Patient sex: M
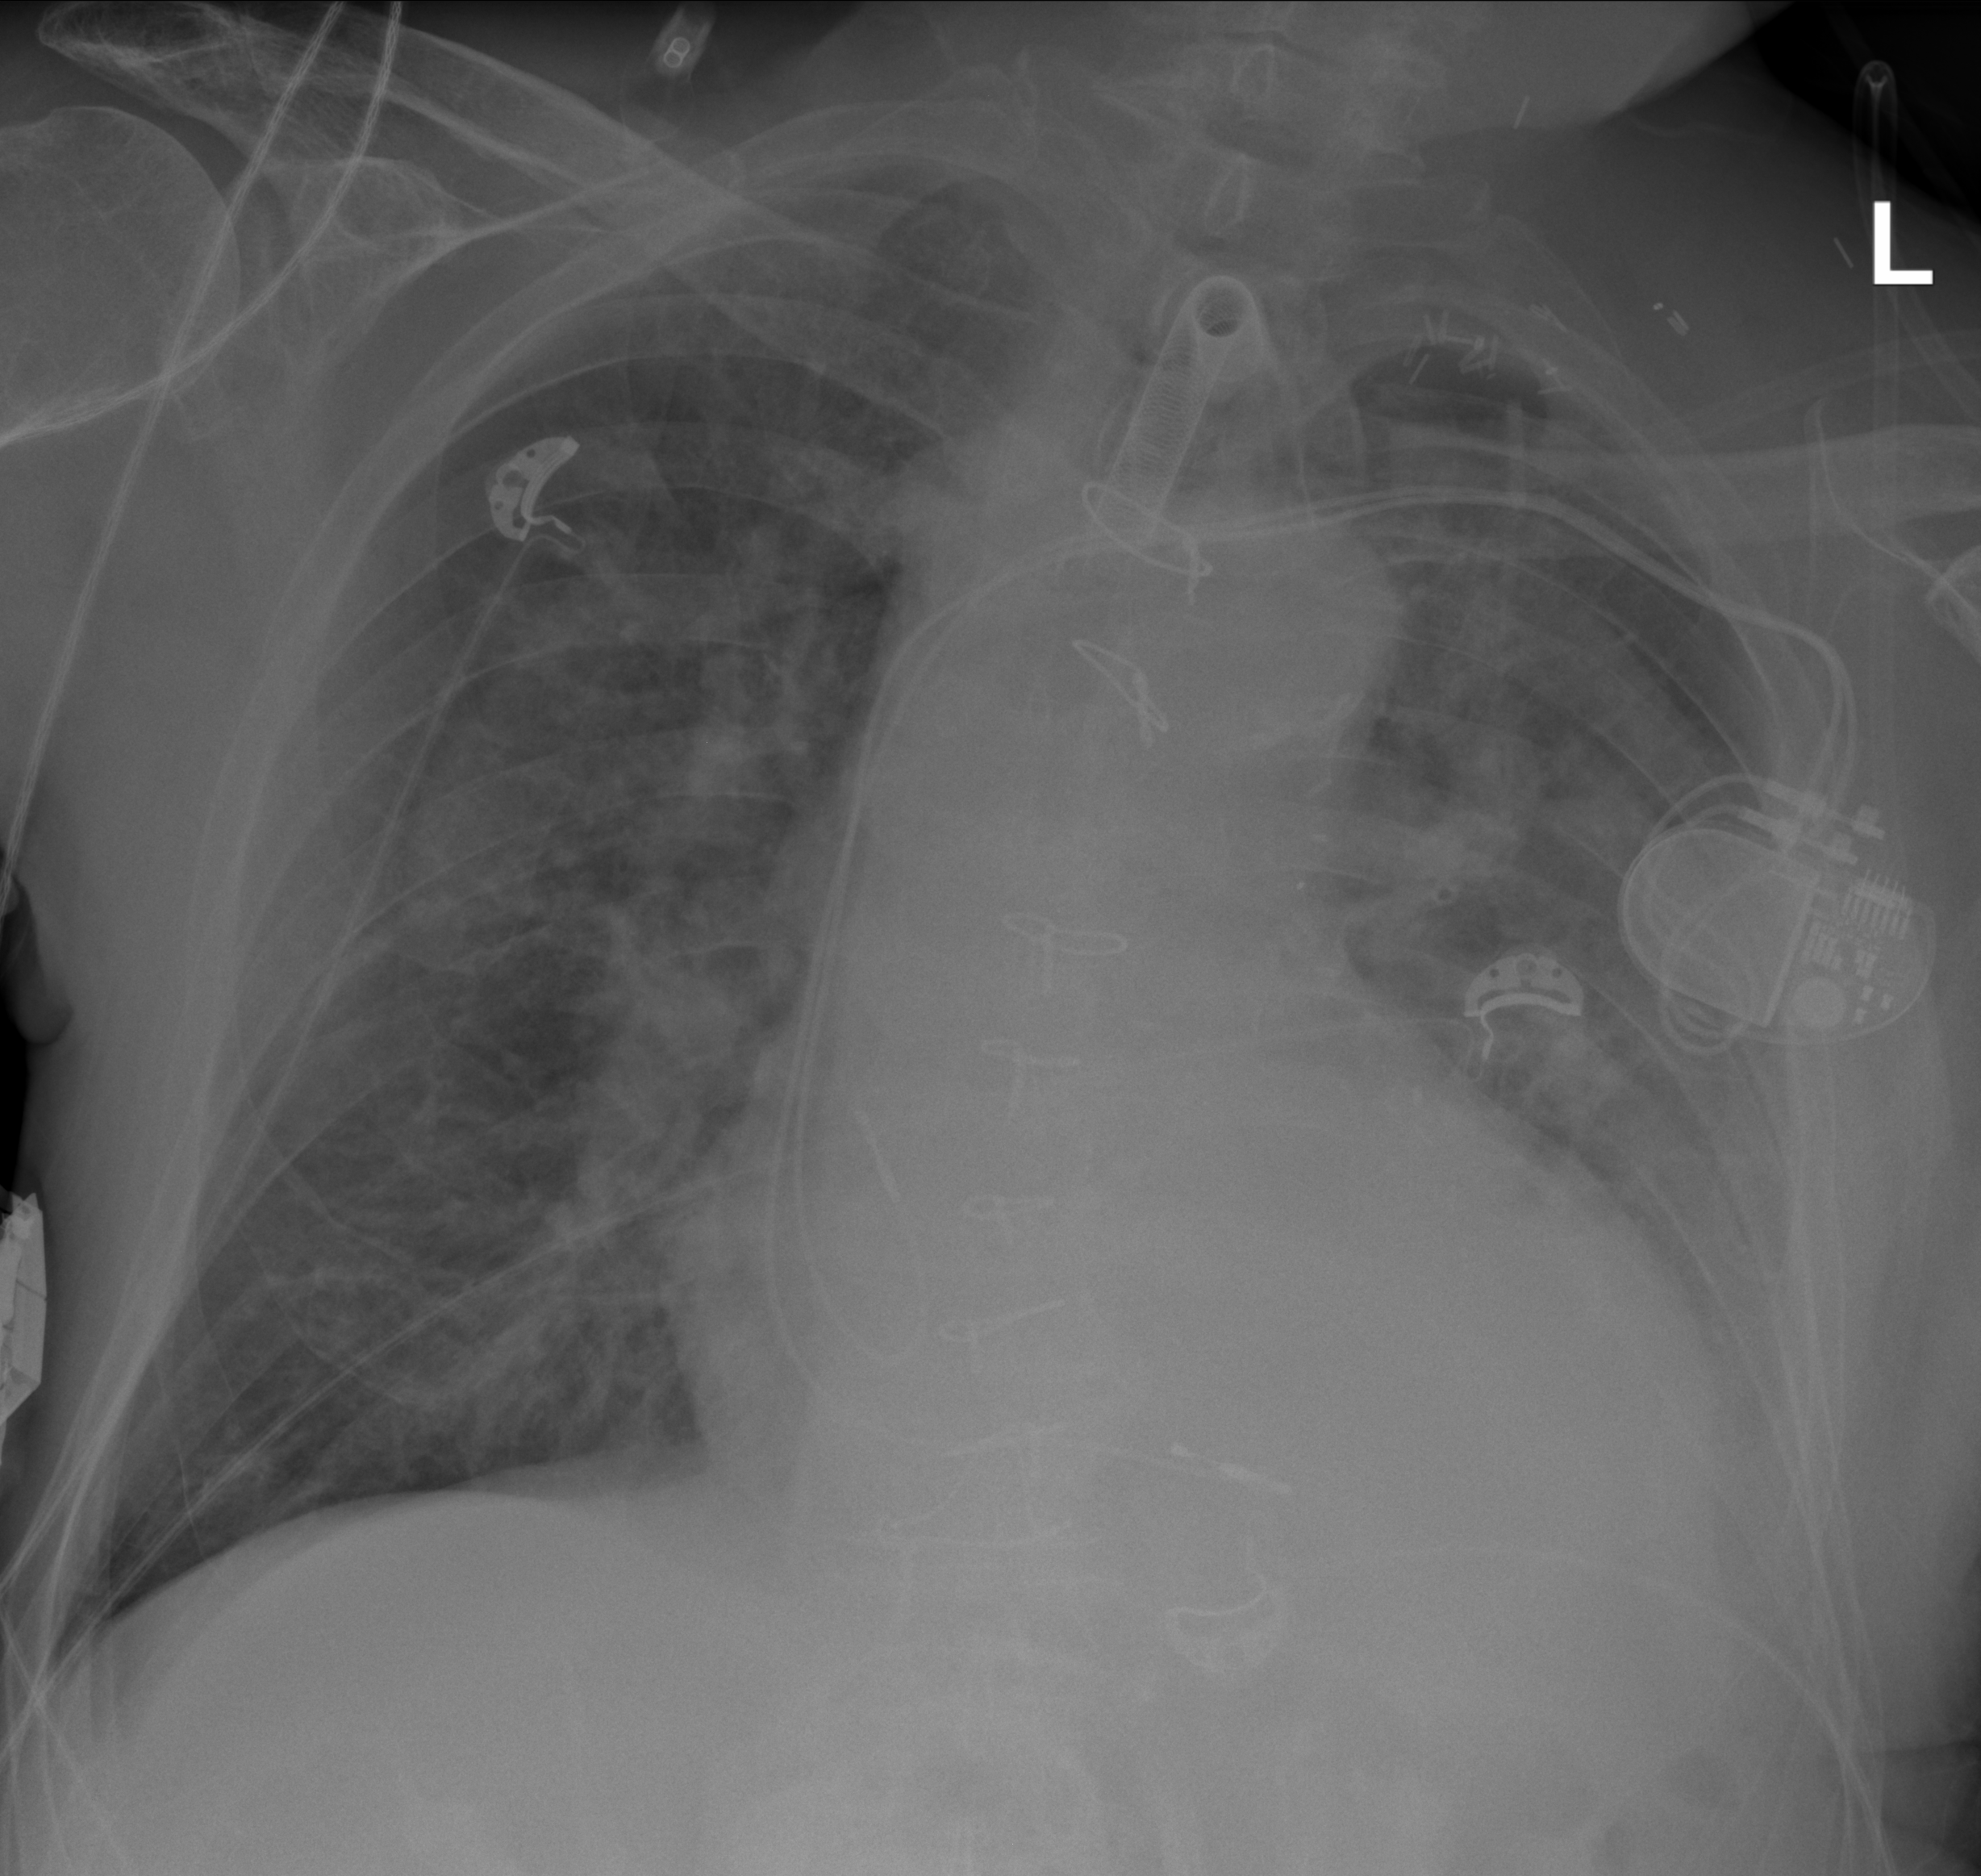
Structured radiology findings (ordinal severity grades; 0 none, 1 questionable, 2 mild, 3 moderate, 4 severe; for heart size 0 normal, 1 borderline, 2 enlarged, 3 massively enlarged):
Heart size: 2
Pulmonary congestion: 2
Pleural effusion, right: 0
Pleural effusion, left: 2
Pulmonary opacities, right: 2
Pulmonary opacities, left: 2
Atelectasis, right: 0
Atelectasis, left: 2